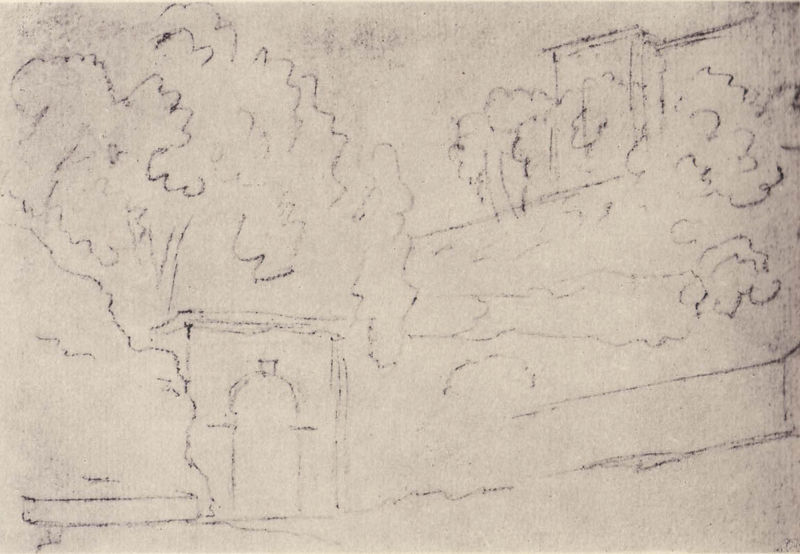
Titel: Chigi-Palast und Park in Ariccia
Künstler: Johann Wolfgang Goethe
Standort: Weimar
Institution: Goethes Wohnhaus mit Goethe-Nationalmuseum, Stiftung Weimarer Klassik
Schlagwörter: baum, berg, blau, blätter, himmel, laub, weiß, bäume, gelb, grün, landschaft, stadt, braun, fenster, grau, hell, kreide, paris, profil, schwarz, skizze, strasse, tür, zeichnung, anlage, gebäude, haus, park, rot, schloss, weg, beige, gesellschaft, profile, wand, architektur, blass, stein, ast, hügel, natur, stamm, strauch, büsche, gebüsch, wege, pflanzen, wald, anhöhe, garten, schnell, papier, umrisse, ansicht, bogen, italien, perspektive, vedute, studie, abhang, hang, mauer, grafik, graphik, linien, platz, bank, farblos, rand, rundbogen, böschung, querformat, sturm, einfach, gerade, durchgang, striche, tor, umriss, impression, abstrahiert, eingang, gang, tusche, burg, höhe, kloster, münchen, palast, torbogen, links, linie, kohle, linear, mauerwerk, schlicht, schraffur, radierung, schwarzweiß, strich, bleistift, entwurf, schemenhaft, bleistiftzeichnung, rom, pergament, portal, villa, verschwommen, pforte, verwischt, mauern, buschwerk, blattwerk, erhoben, florenz, einfahrt, weich, orangerie, abdruck, gewellt, triumpfbogen, triumphbogen, bauwerk, tympanon, vorzeichnung, reiseskizze, schlußstein, agraphe, sketchbook, versuch, flüchtig, pflanuen, silberstift, stricke, skizziert, wenig, satdt, angedeutet, landschaftsskizze, unbunt, spontan, knapp, gartn, orangierie, 1850, schloss mit bäumen, eingang zum park, unsauber, bogen tor, blss